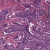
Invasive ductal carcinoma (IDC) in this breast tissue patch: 1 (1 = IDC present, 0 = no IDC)